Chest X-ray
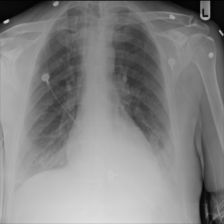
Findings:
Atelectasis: negative
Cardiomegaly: negative
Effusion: positive
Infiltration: negative
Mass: negative
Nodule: negative
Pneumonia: negative
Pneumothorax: negative
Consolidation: negative
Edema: negative
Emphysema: negative
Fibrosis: negative
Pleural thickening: negative
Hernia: negative